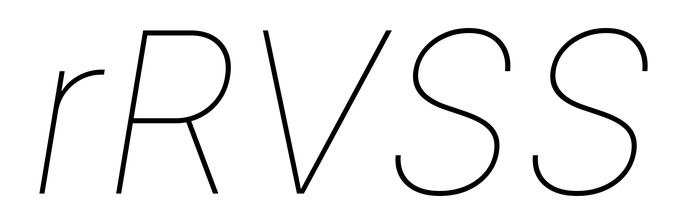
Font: Inter-Italic_Thin_Italic